Question: I have a platform (box) which is of the type b2_kinematicBody and is moving with a linearVelocity.
Than I have a ball which is a b2_dynamicBody.
When the ball lands on the platform it stays on the same position and doesn't move along with the platform.

Check this small video I made which shows the problem ----->>>
<URL>
Already increased friction on both objects but no result.
I can currently think of only one solution which is to make a joint between these two overytime they have contact.
Is this the right solution?
Thx in advance
Kris
PS: tested with latest version of box2d in c++
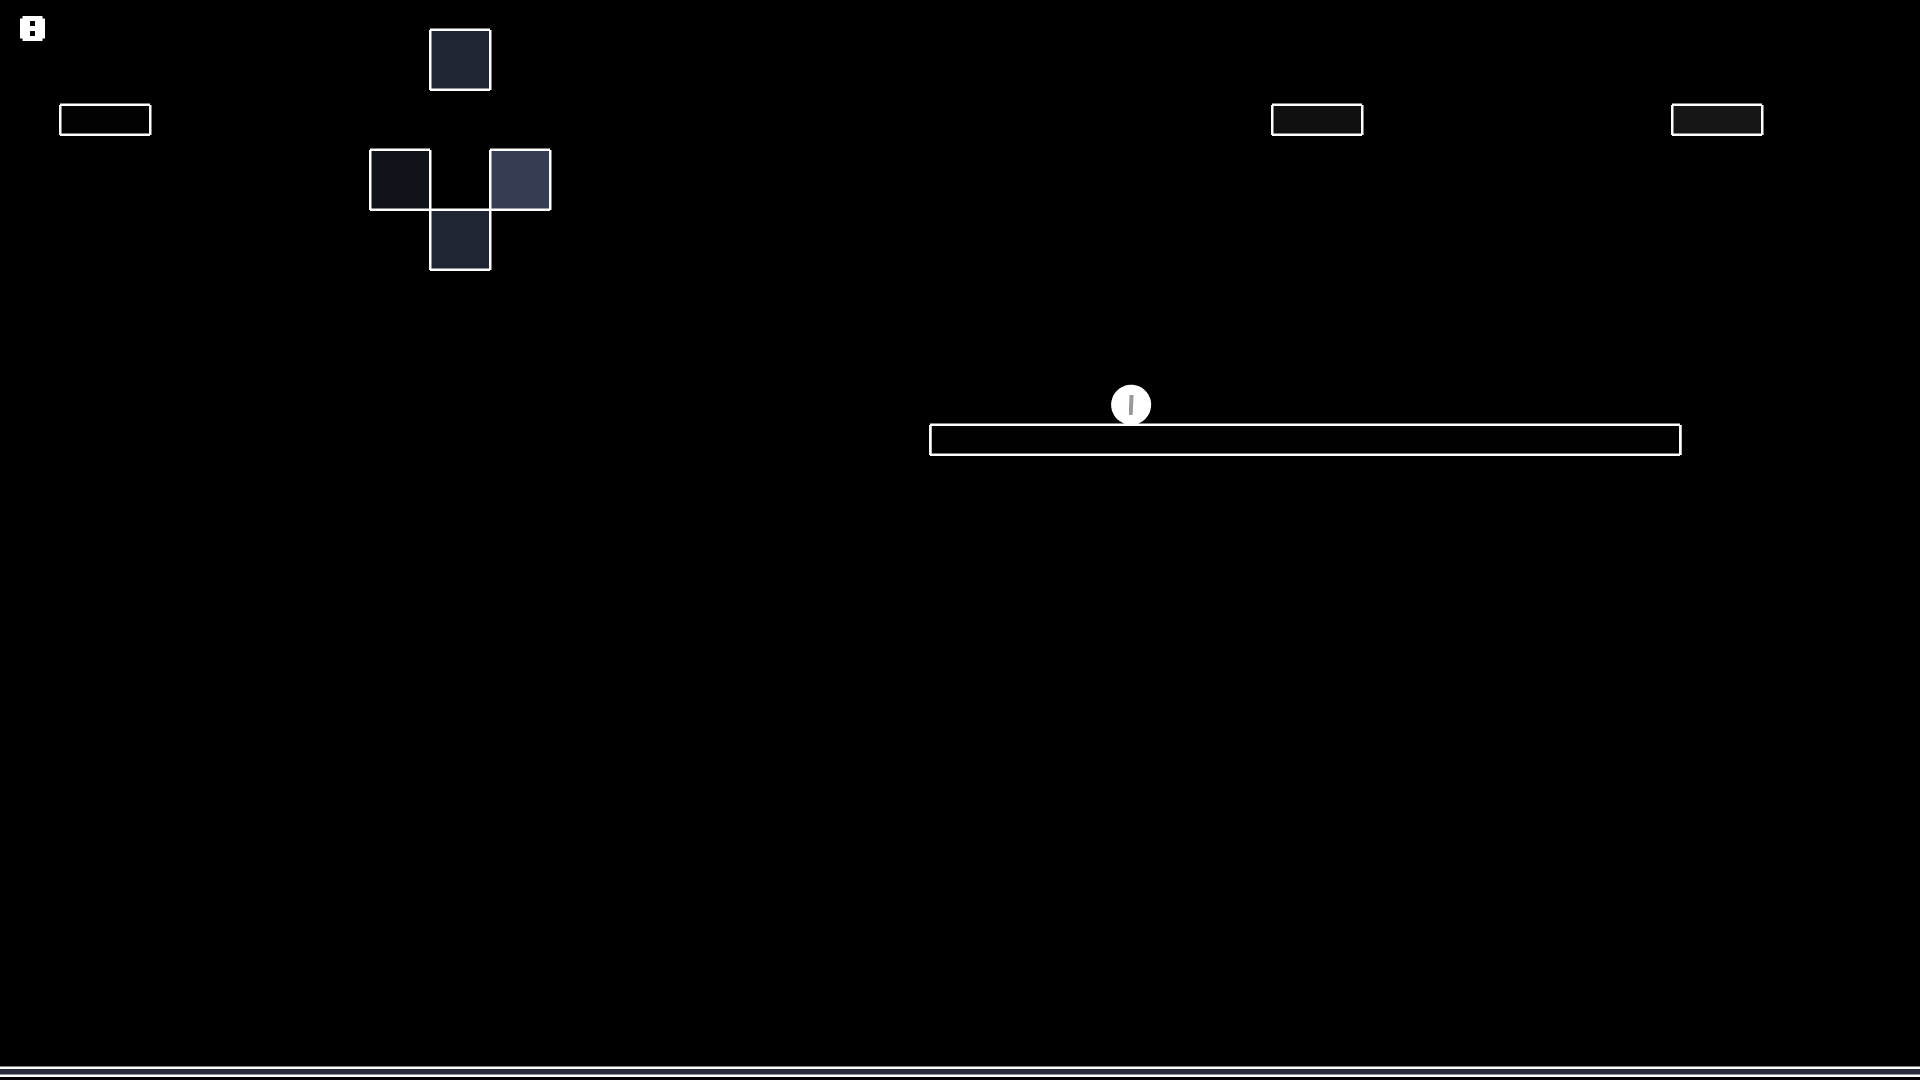
Answer: If you are talking about why it always rolls off the platform, it could be because it has no rolling friction (not to be confused with surface friction) to cause it to stop. Rolling friction is why a tire that is pumped up very hard will roll for longer than a tire that is a little bit flat - energy is used up in squashing the rubber as it turns around. Fixtures in Box2D are perfectly rigid, which is not possible in the real world. So this circle is like a steel train wheel rolling on a steel train track, except even less friction than that.
Try setting an angular damping value of about 0.5 for the circle body. That may be a little too much, but it should give you the idea. You may find that a high angular damping slows it down too much while in the air, which looks unnatural. If so, you could dynamically adjust the angular damping depending on whether or not it is touching something.